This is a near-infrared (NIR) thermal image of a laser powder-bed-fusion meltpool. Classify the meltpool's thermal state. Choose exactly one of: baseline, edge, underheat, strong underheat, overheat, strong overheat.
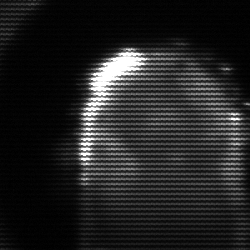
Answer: baseline